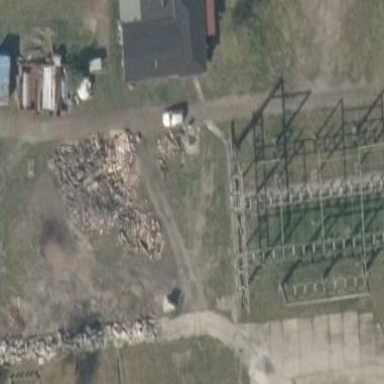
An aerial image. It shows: Outdoor power substation surrounded by fence. The substation is specifically for distribution purposes.